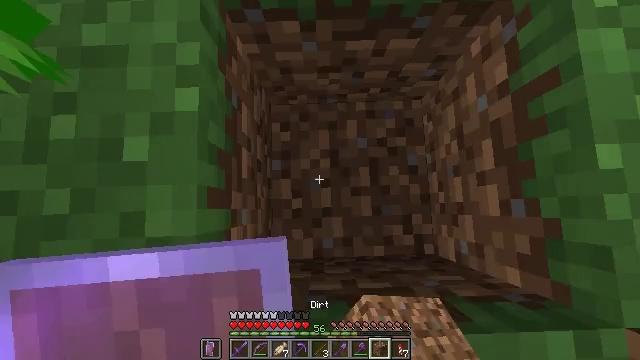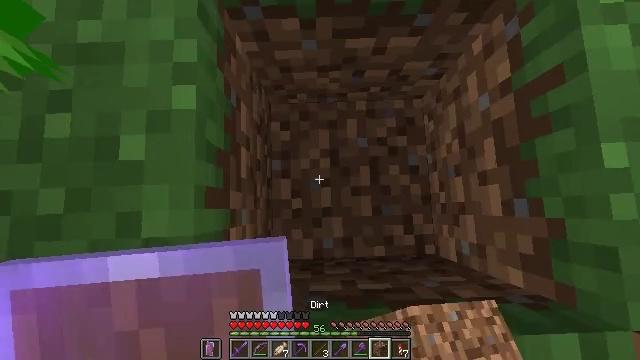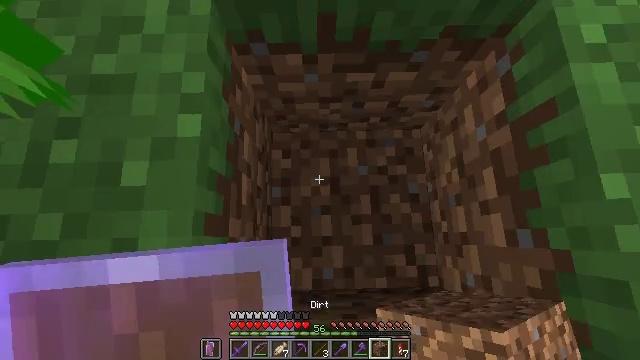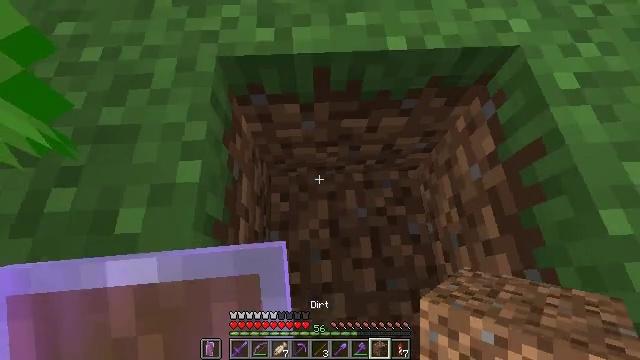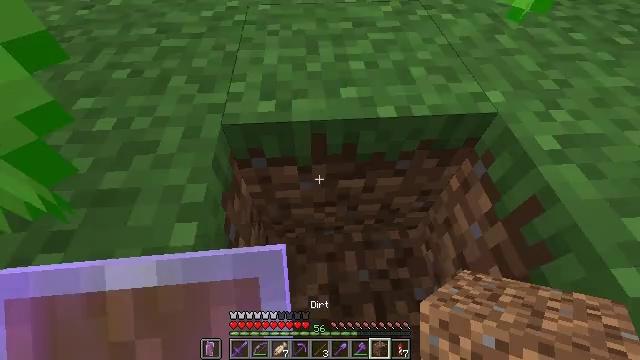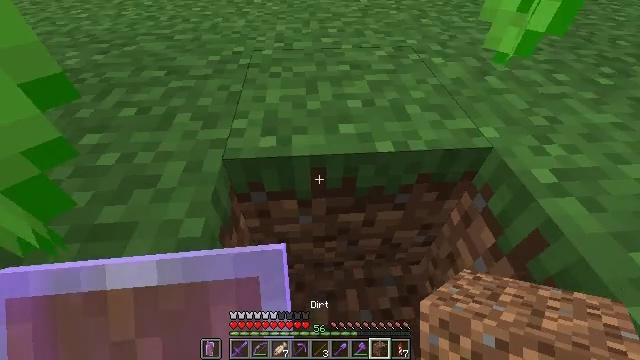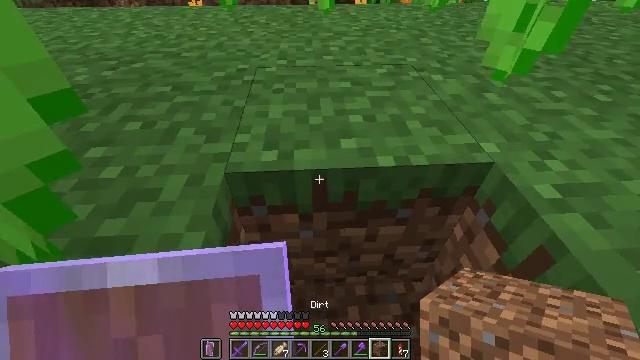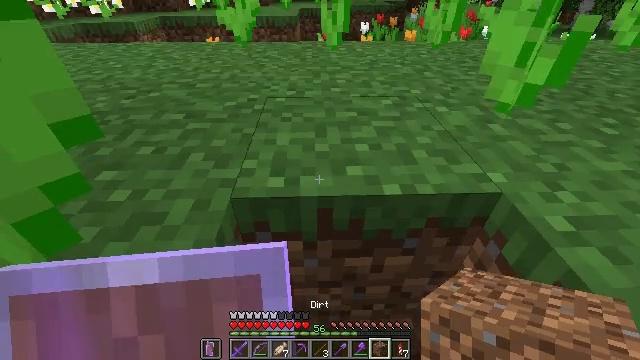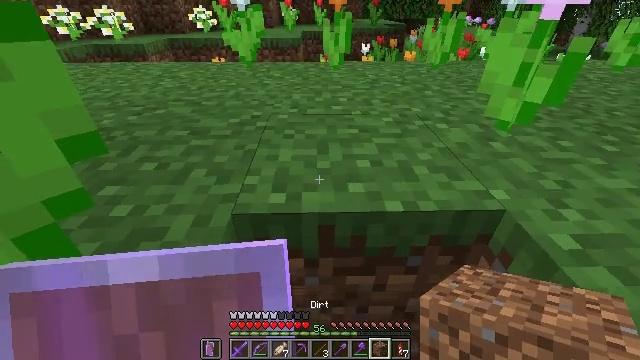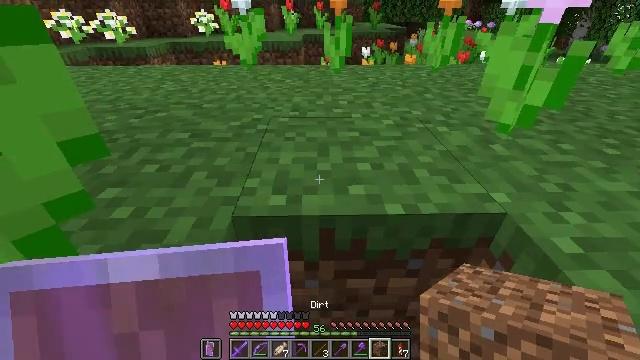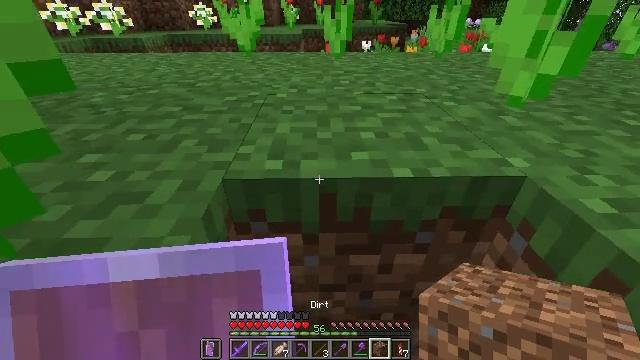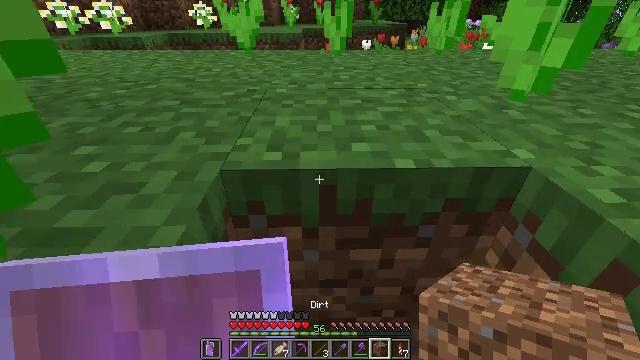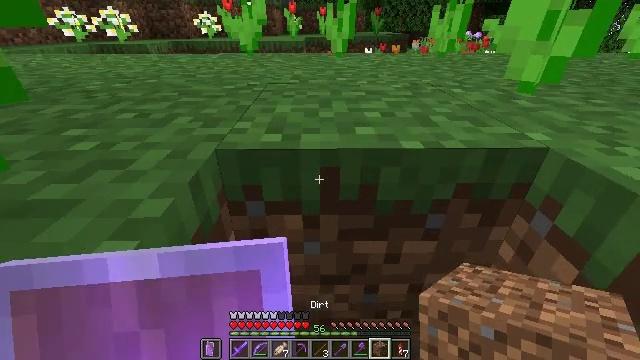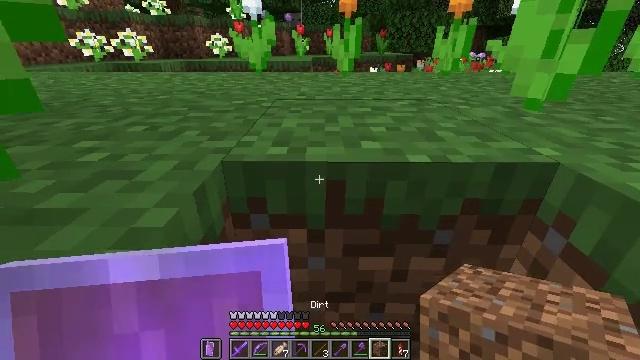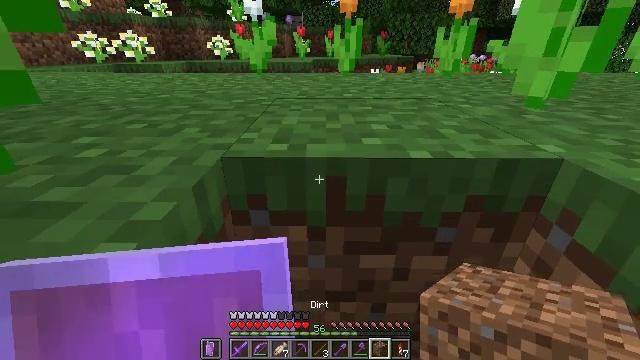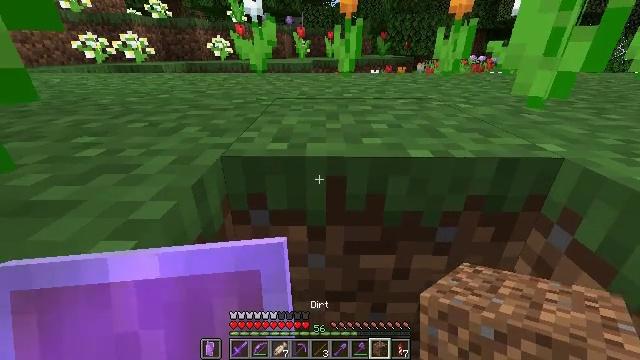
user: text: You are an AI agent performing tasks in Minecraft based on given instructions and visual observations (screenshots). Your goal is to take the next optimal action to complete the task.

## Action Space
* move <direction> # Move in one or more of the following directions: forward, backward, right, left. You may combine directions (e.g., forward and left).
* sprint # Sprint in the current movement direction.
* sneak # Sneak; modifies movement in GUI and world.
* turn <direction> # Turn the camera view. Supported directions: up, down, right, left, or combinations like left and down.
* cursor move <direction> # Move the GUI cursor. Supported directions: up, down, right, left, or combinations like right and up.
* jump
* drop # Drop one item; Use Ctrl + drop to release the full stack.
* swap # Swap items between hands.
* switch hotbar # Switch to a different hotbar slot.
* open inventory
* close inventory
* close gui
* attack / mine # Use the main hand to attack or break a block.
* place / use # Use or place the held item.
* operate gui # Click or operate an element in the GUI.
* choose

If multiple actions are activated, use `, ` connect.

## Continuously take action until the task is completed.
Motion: motion action
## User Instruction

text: Harvest grass block to clear the area.
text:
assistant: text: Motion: no_op
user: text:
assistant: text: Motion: turn up
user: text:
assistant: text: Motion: turn right and up
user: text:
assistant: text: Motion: turn up
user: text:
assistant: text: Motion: turn up
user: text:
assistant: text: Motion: turn up
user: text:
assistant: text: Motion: turn left and up
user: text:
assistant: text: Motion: turn up
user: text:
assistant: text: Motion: sneak
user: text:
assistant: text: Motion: sneak
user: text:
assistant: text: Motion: sneak
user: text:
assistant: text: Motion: sneak, turn up
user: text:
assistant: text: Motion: sneak, turn left and up
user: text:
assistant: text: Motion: sneak
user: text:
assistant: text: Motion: sneak
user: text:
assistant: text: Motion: sneak
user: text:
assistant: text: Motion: sneak
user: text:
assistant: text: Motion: sneak
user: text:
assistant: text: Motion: sneak
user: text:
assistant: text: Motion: sneak
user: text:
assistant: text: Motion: sneak
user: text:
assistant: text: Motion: sneak
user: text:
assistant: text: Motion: sneak
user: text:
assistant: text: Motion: sneak
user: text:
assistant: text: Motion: sneak
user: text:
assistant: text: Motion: sneak
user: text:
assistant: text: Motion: sneak
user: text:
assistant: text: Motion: sneak
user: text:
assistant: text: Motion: sneak
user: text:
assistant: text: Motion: sneak